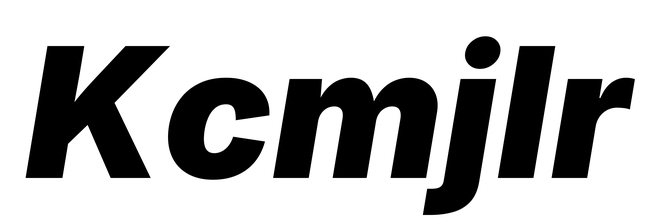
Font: Inter-Italic_Black_Italic